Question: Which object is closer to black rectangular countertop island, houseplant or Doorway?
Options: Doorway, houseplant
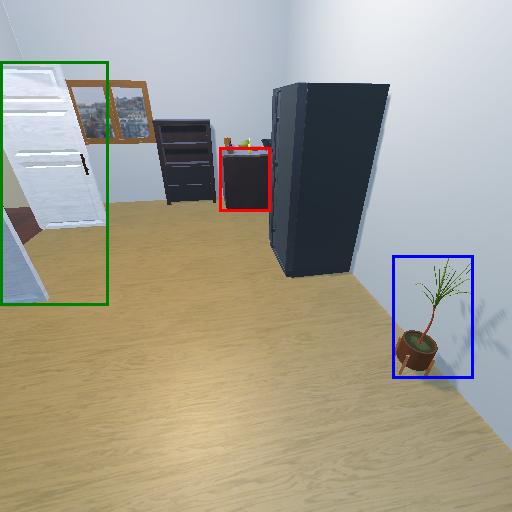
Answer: Doorway